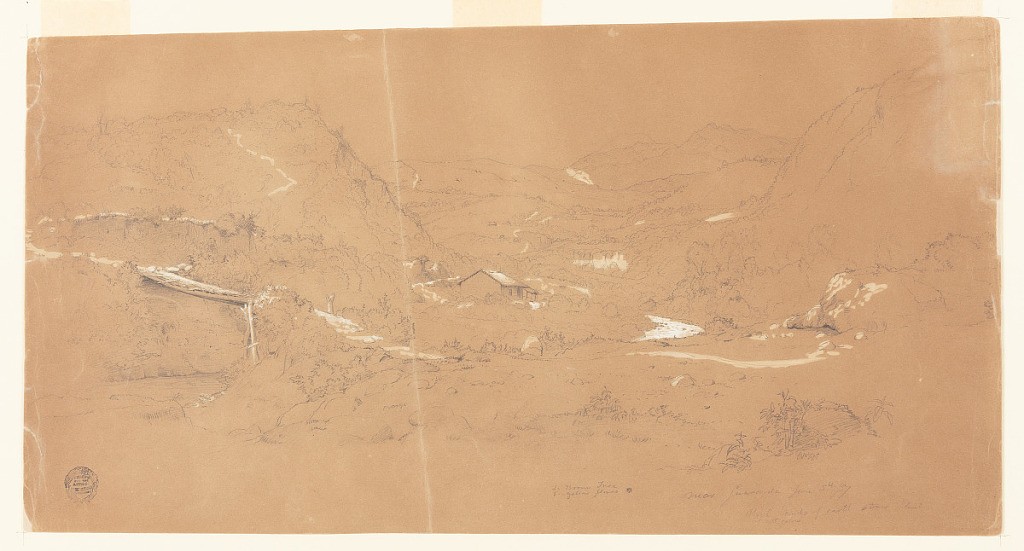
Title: Valley with a Bridge and Houses near Guaranda, Ecuador
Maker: Frederic Edwin Church, American, 1826–1900
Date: June 5, 1857
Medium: Graphite, brush and white gouache on light brown wove paper; verso: graphite
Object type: Drawing
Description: Landscape sketch showing a view of a lush valley near Guaranda, Ecuador, with a bridge and houses. In the foreground at left, a rudimentary wood bridge spans a stream in a small gorge, and leads to a path on rocky, grassy terrain in the foreground at right. In the middle distance at center, the same stream curves around a rise in the ground that hosts a house, which is viewed obliquely. Two steep and heavily wooded mountainsides at left and right frame the view as they descend toward center. Rugged, rolling, and partially wooded terrain extends into the background, where a group of three houses is visible atop a hill at upper right. In the background, the summit of Chimborazo is faintly visible, peeking above a rugged mountain range that forms a serrated horizon.

Verso: Unfinished landscape sketch showing an outlined and loosely rendered view of the volcano Chimborazo in Ecuador. The conical mountain looms above an undulating line of foothills.